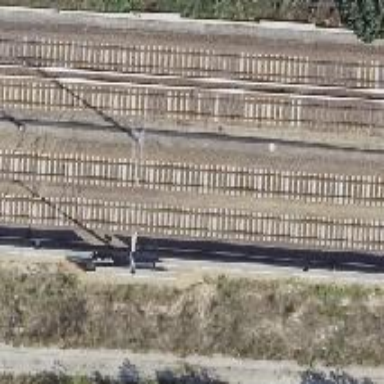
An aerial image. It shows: Railway milestone with catenary mast.